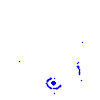
Particle: pion